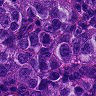
Metastatic tissue present: yes